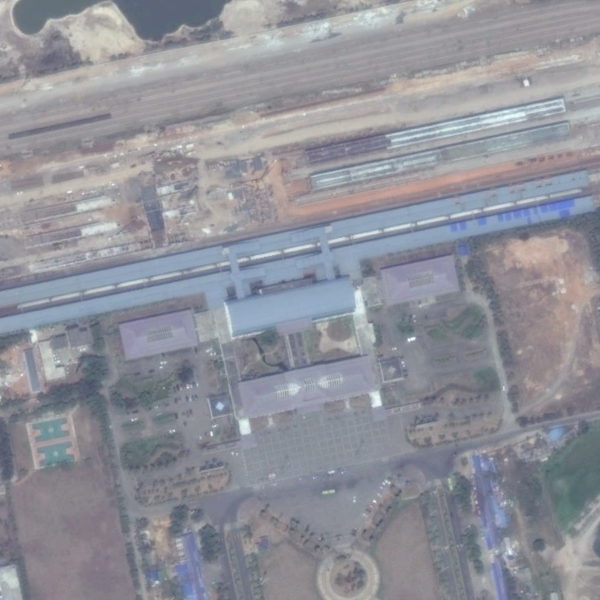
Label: RailwayStation